【题型】填空题　【知识点】平面几何　【难度】easy
已知：如图, 已知直线 $AD // BE // CF$, 如果 $\frac{AB}{BC} = \frac{2}{3}$, $DE = 3$。

求：线段 $EF$ 的长是 $\underline{\quad }\frac{9}{2}\_\_\_$。

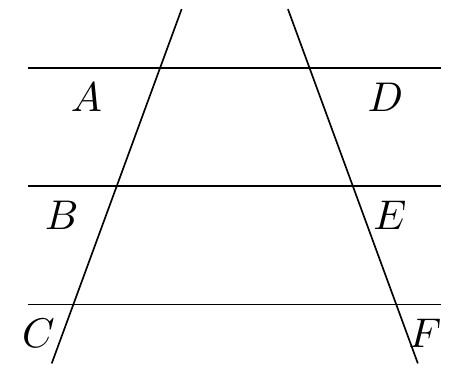
【解答】
解：$\because$ $AD // BE // CF$,

$\therefore$ $\frac{AB}{BC} = \frac{DE}{EF} = \frac{2}{3}$,

$\because$ $DE = 3$,

$\therefore$ $\frac{3}{EF} = \frac{2}{3}$,

$\therefore$ $EF = \frac{9}{2}$,

故答案为：$\frac{9}{2}$。